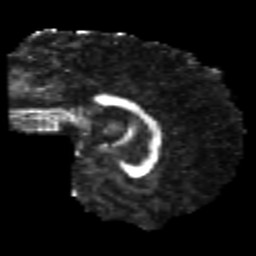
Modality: FA
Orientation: sagittal
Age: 23
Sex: male
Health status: healthy
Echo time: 0.074 s